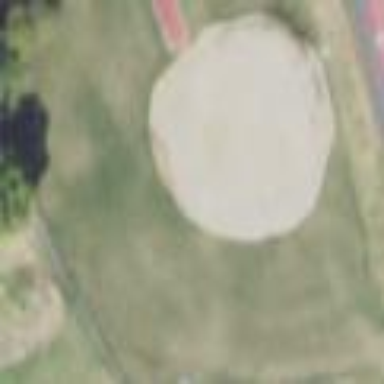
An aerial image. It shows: Baseball pitch for leisure land activities.